Question: I've just got my first brand new 'Arduino mega 2560' board. I've downloaded 'Arduino 1.0.1' software.
When I first plugged in the board, it failed to detect the device. So I opened device manager and pointed to the '"...rduino-1.0.1\drivers"' folder to update the driver for the unidentified 'Arduino Mega 2560' device.
Now comes my first problem; '(O/S is window 7 32bit)'
'''
Following warning came.
'''

'''
I chose to install anyway. Is that wrong??
'''
However driver is successfully installed.
Then I opened 'Arduino 1.0.1' software (what should i call it, IDE?) and opened the blink example. And tried to upload it to the board. I didn't change any settings. Kept the default settings, which are;
'''
Board = Arduino Mega 2560 or Mega ADK
Serial Port = COM3
'''
Upload failed giving following error,
'''
Binary sketch size: 1,632 bytes (of a 258,048 byte maximum)
avrdude: stk500v2_command(): unknown status 0xc8
avrdude: initialization failed, rc=-1
Double check connections and try again, or use -F to override
this check.
avrdude: stk500v2_command(): unknown status 0x01
avrdude: stk500v2_disable(): failed to leave programming mode
'''
How can I get over with this? I don't have any prior experience on Arduino. Can't figure out what to do now.
It would be greatly appreciated if someone can help me to overcome this issue. If the details I provided are not enough, please ask. Hope someone will come to help soon..
Thank you!
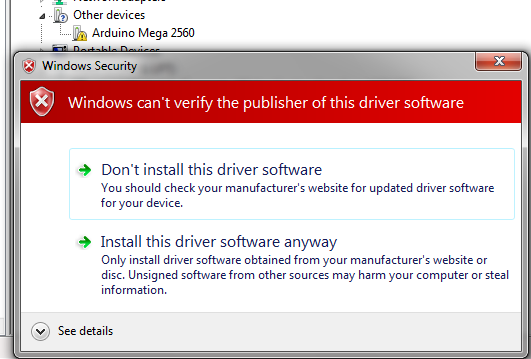
Answer: The same problem with possible solution is described here:
<URL>